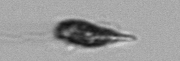
Label: Euglena